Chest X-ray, AP view. Patient: 65 years old, sex F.
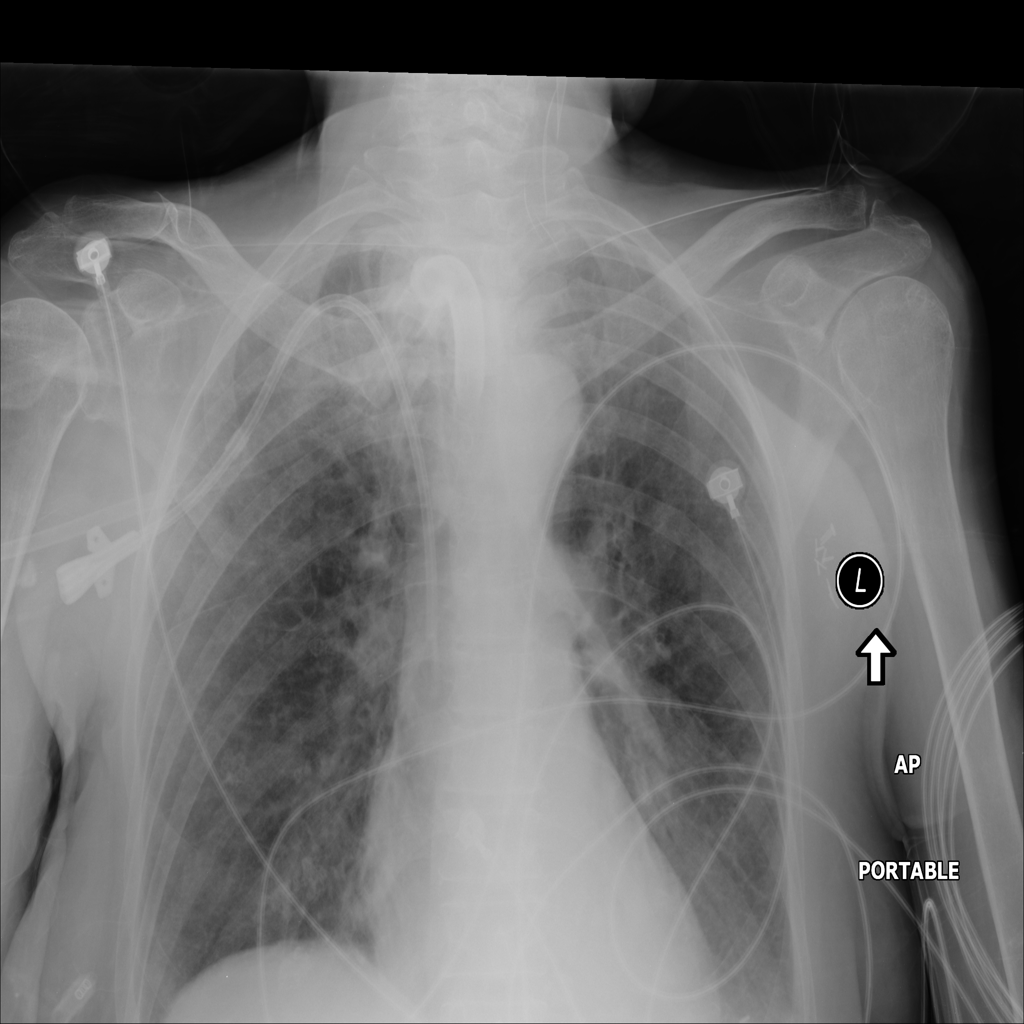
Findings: No Finding